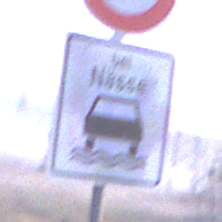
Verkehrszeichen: BeiNaesse
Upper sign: Geschwindigkeit90
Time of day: SunriseSunset
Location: Outdoor (Nature)
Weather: Clear
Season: NotSpecified
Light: Natural